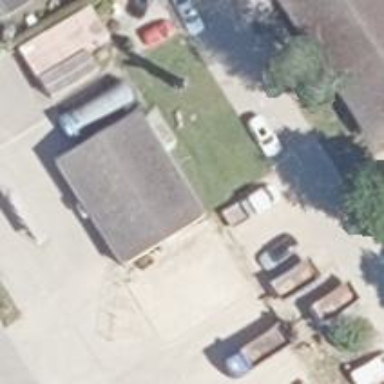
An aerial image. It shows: Commercial building.